Chest X-ray. View position: PA
Patient age: 57
Patient sex: F
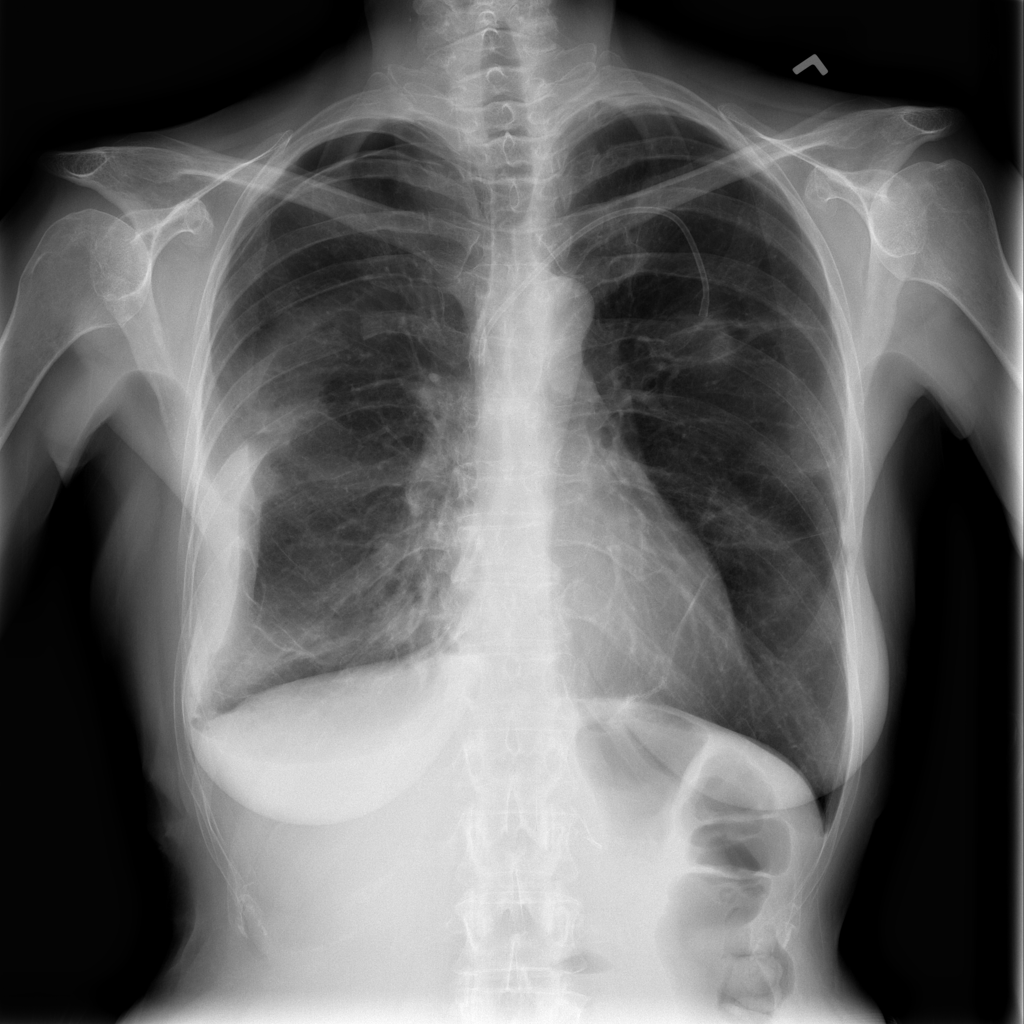
Finding: Pneumothorax